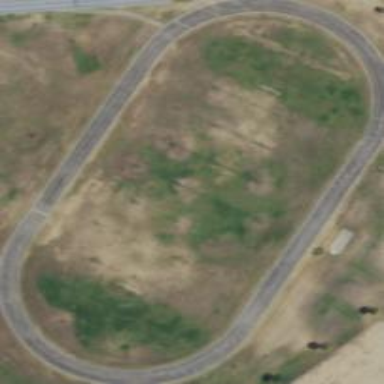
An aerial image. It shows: Asphalt track within leisure land area.